Question: I have the following in my controller,
'''
public static Result index() {
return ok(indexpage.render());
}
'''
my indexpage.scala.html page,
'''
@main("Test") {
}
'''
yet Play 2.1 is giving me the following error: error: cannot find symbol

Any ideas?
EDIT: I created another view + method in my controller, had the same exact error.
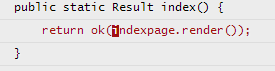
Answer: Found the problem, when I cleaned up my imports I accidentally removed
'''
import views.html.*;
'''
from my controller class. Would have posted answer earlier but for some reason people with less than 10 reputation have to wait 8 hours before answering a question they made.